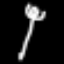
Label: fork